Question: When I branch a solution while connected to the cloud-version of the TFS a different icon is displayed for my branches

When I am connect to the on-premise version only the folder-symbol is used.
So my question is: Does the icon depend on the TFS-version of did I make a mistake in the on-premise version?
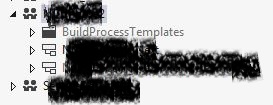
Answer: I assume you use same version of visual studio/team explorer? I would say you made a mistake. locally i use vs2013 and tfs 2010 and it still shows the branch symbols on branches.
To verify you can right click on your folder that you think is a branch, and select Branching and Merging. If you have the option "Convert to branch" it is definately a folder. On branches you will have the option "Convert to folder" and "Reparent".